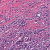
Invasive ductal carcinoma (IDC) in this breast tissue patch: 0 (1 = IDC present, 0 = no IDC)